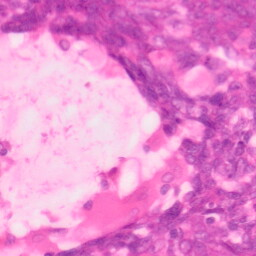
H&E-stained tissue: Colon